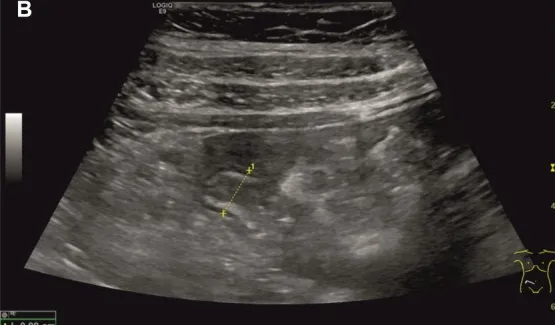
Results of the sonographic examination. Moreover, a structure with a diameter of approximately 1 cm and a thickened, hypoechoic wall was found - most likely corresponding to the vermiform appendix (B).
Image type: radiology (ultrasound)